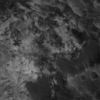
Label: not_dusty